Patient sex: M
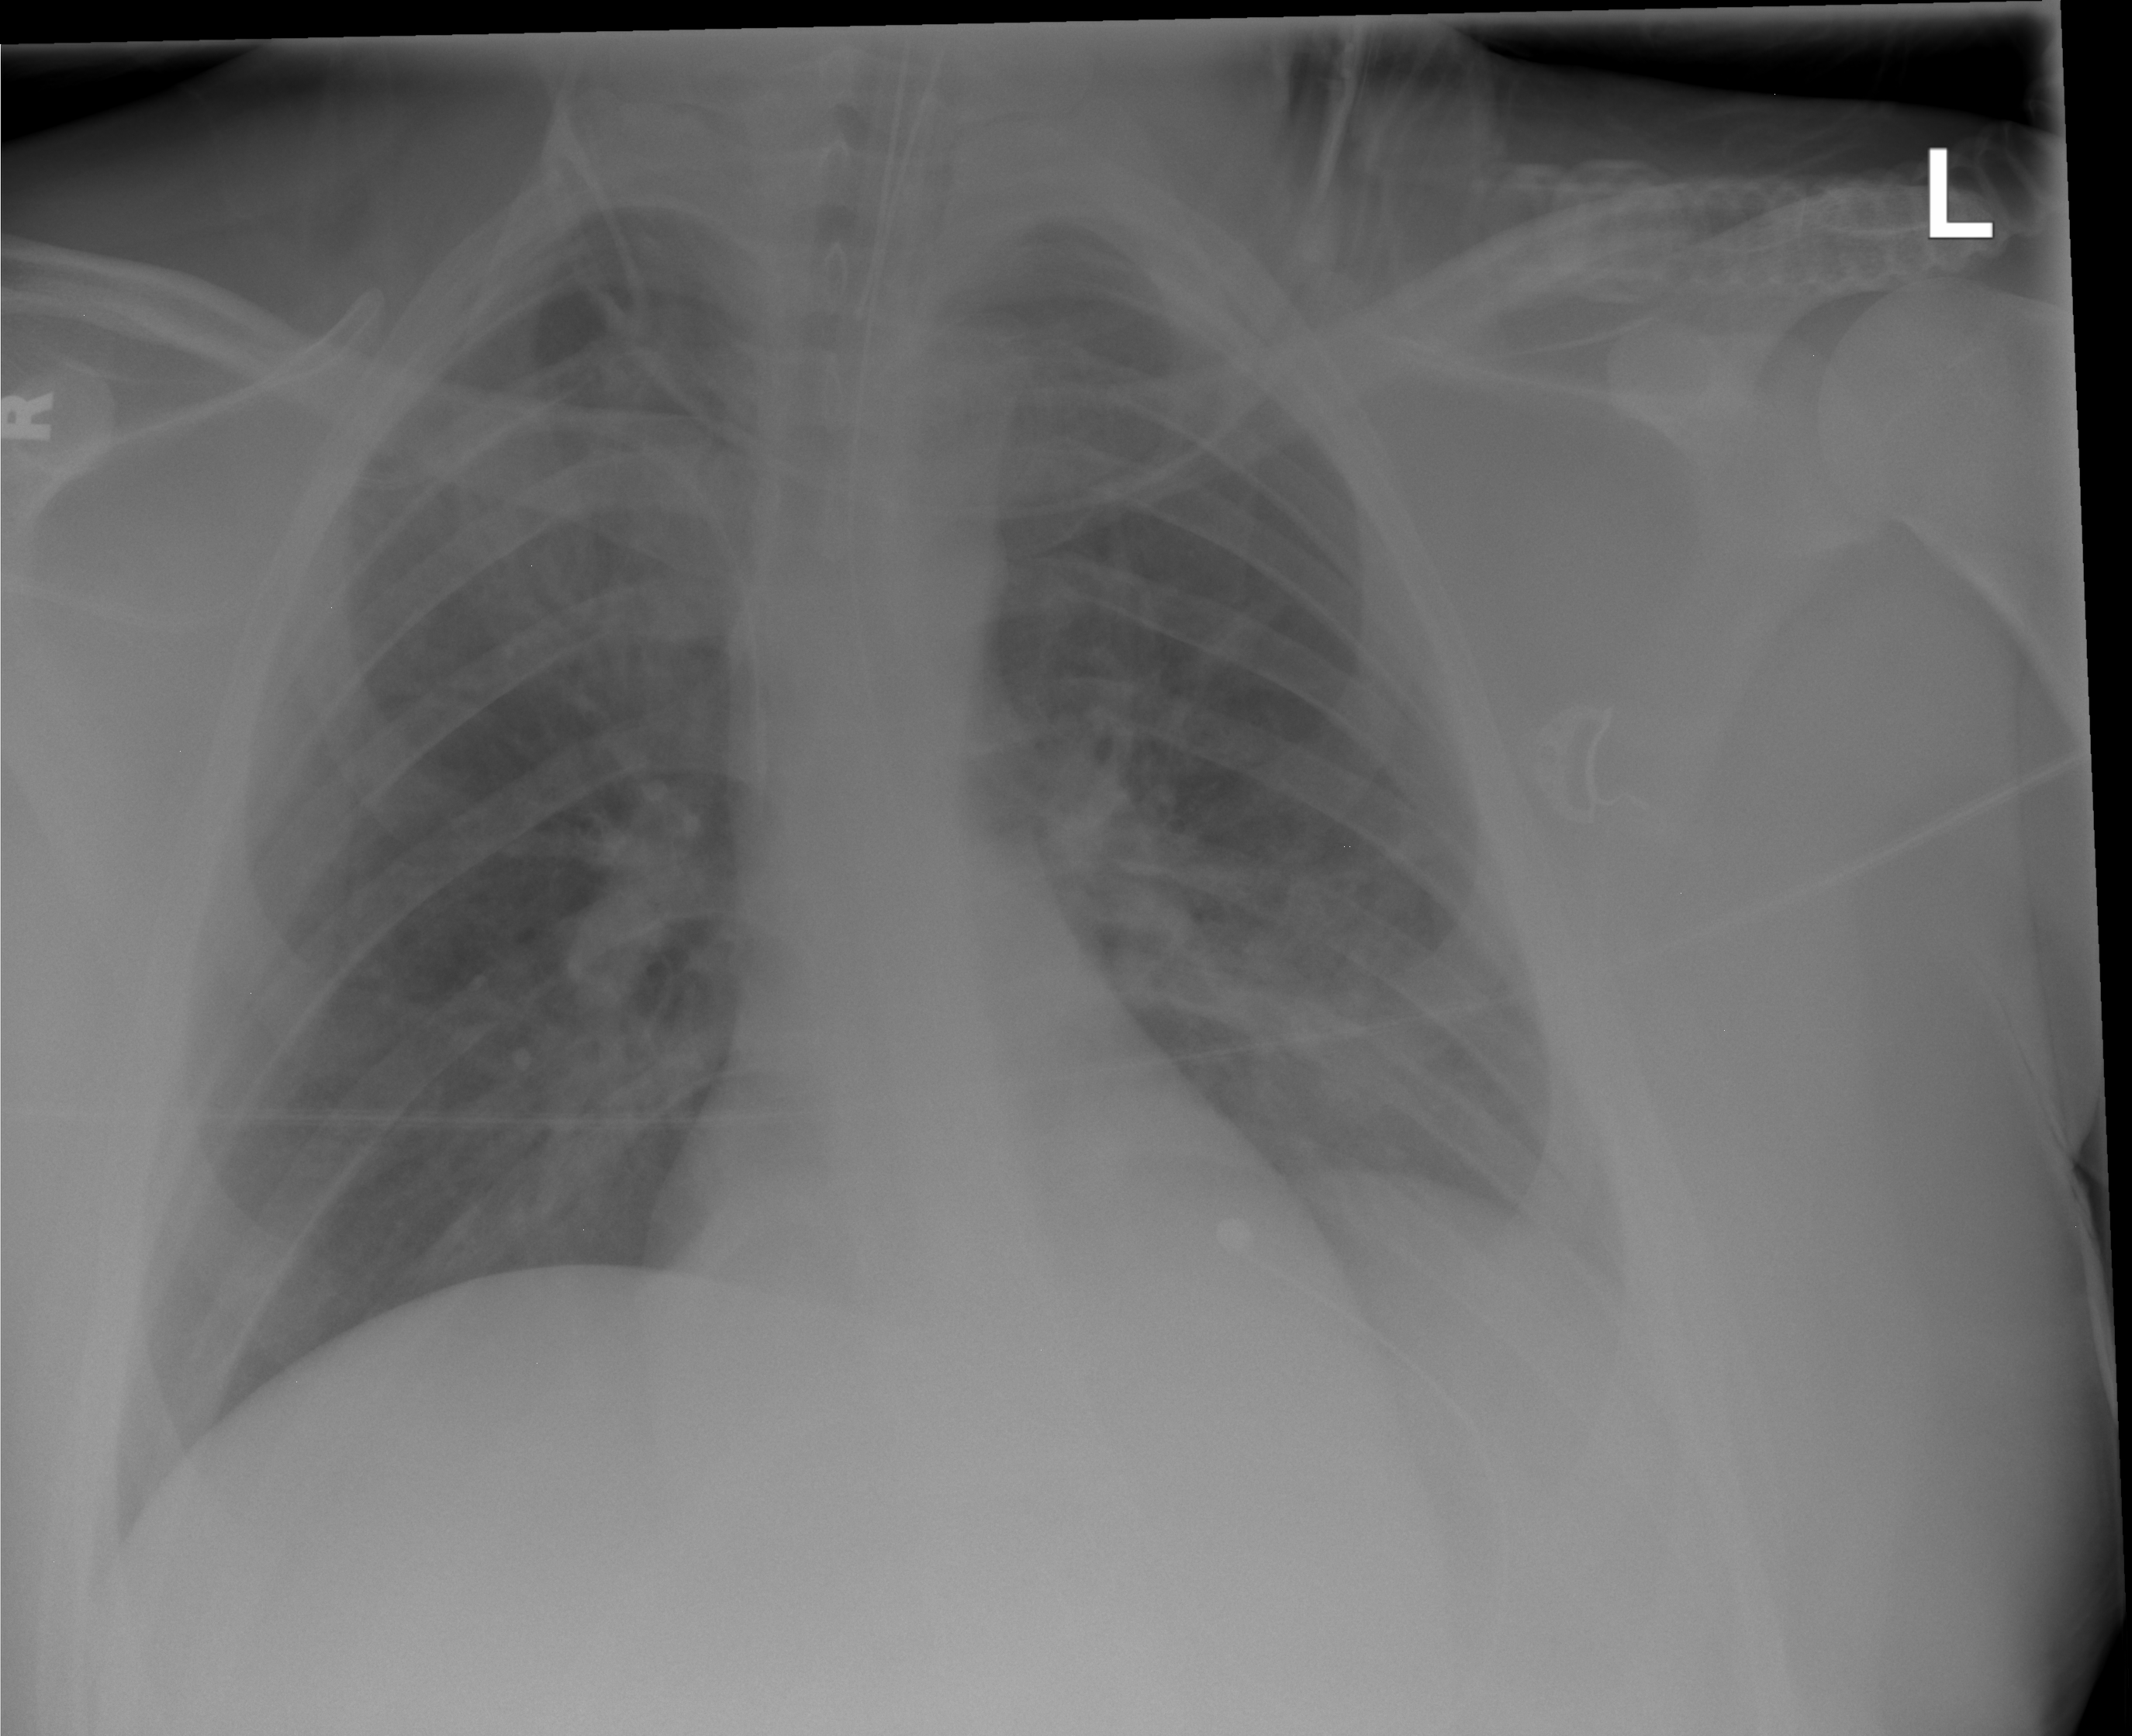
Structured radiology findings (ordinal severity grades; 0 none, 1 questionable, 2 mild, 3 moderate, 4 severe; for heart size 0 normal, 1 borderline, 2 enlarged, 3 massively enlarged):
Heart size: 0
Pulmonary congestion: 0
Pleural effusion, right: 0
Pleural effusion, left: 0
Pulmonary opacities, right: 1
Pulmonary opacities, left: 2
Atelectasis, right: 0
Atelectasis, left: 0